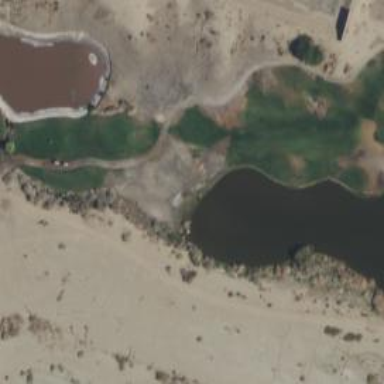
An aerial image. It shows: Pathway for golfing.